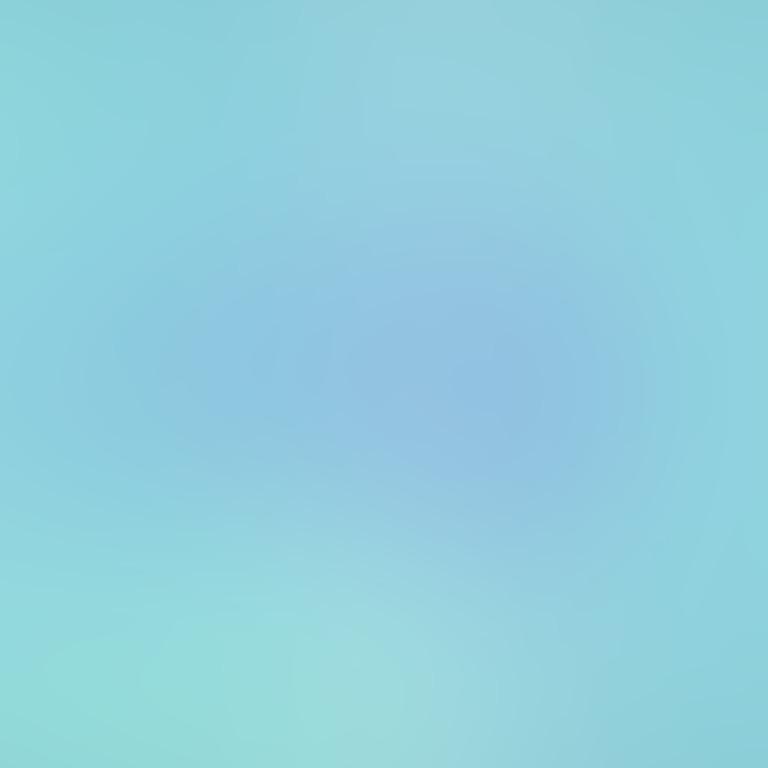
Abstract light effect, smooth gradient from soft teal to light blue, calm atmosphere, diffuse light, no room, no furniture, no objects.